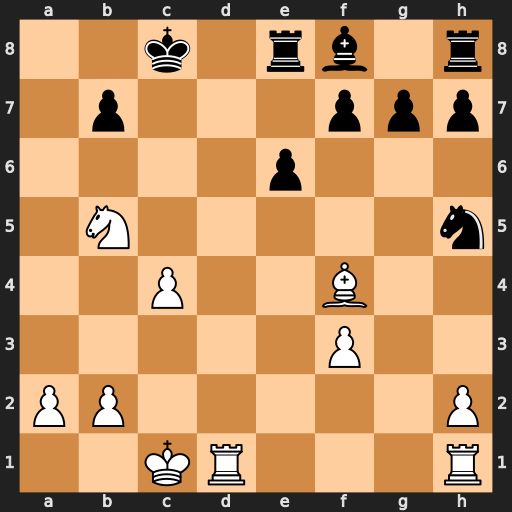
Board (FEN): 2k1rb1r/1p3ppp/4p3/1N5n/2P2B2/5P2/PP5P/2KR3R
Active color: w
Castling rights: -
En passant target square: -
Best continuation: Na7#